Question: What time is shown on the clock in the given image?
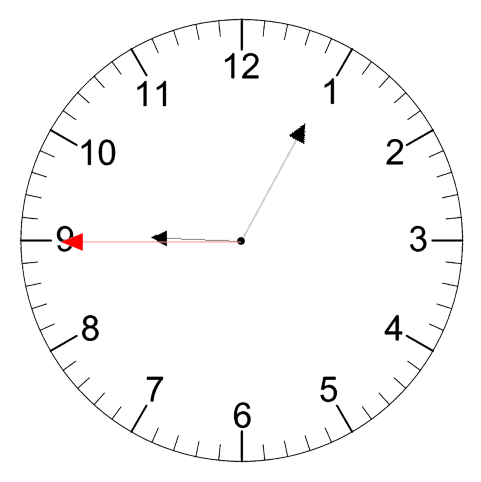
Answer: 09:04:45